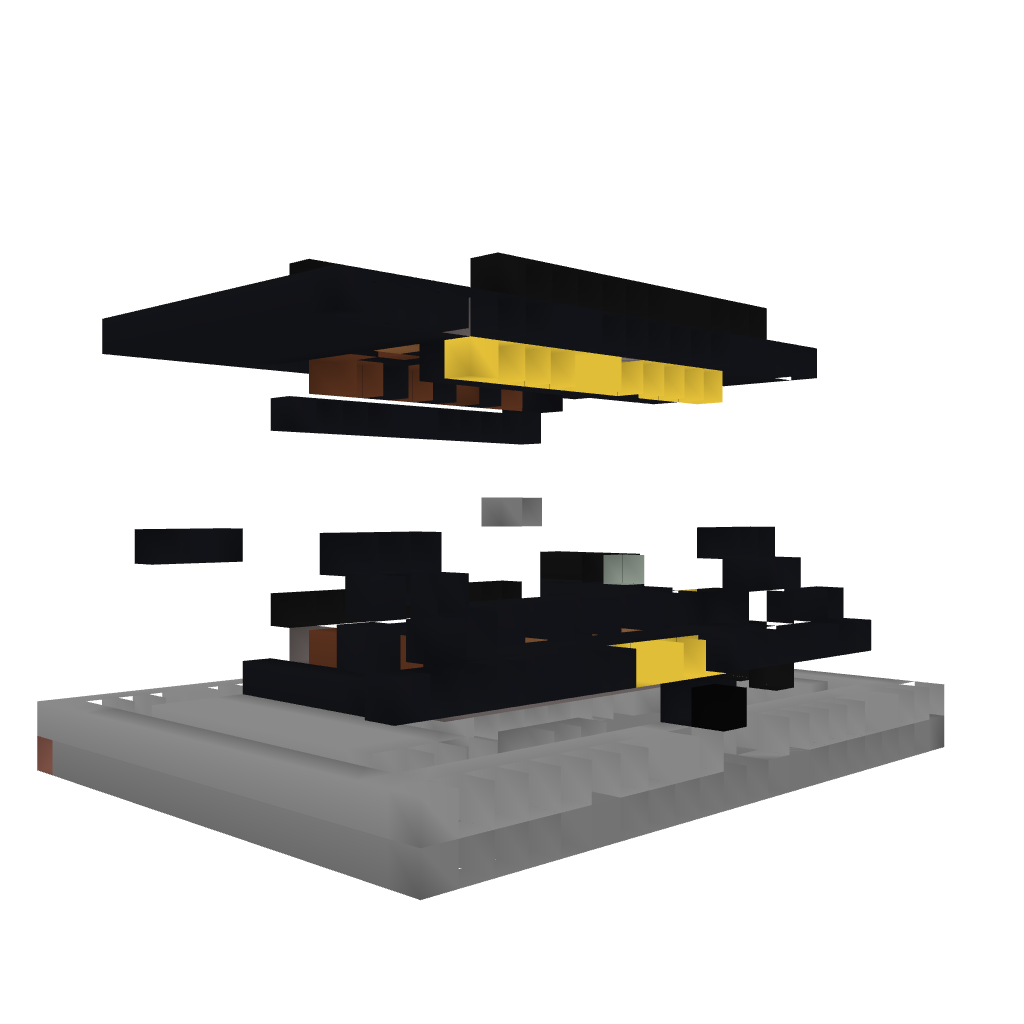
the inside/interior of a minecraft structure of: Pointless Scrolling Message